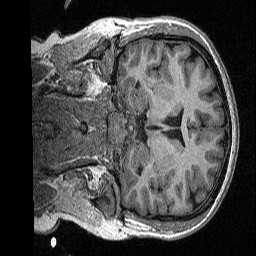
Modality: T1w
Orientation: coronal
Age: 32
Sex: female
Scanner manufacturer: siemens
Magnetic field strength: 3 T
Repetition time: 2.3 s
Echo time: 0.00298 s